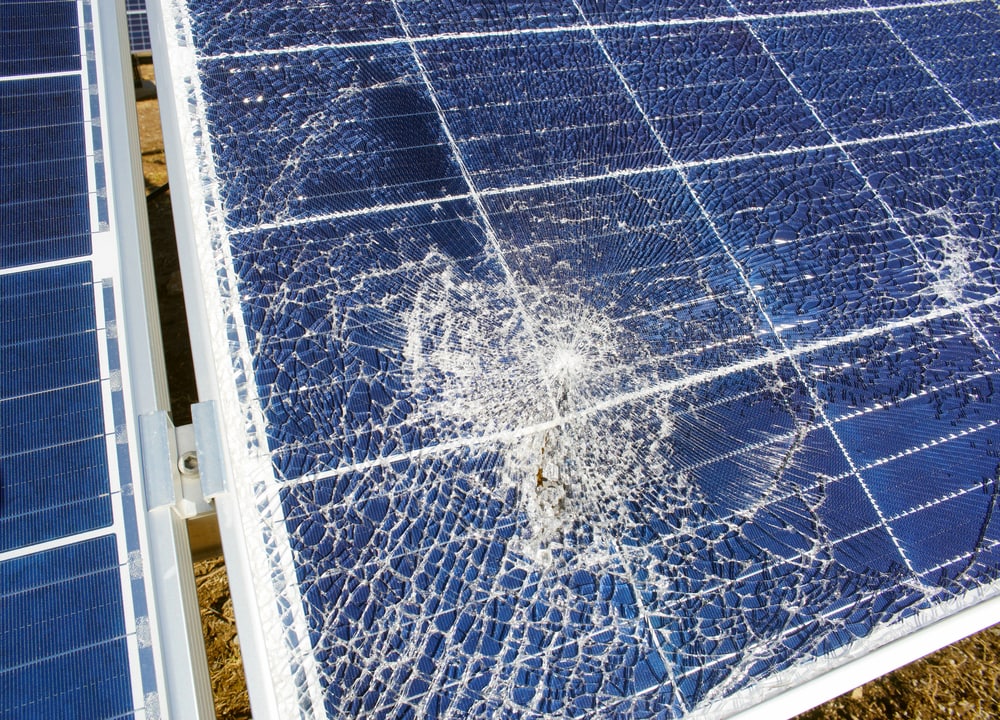
Label: Physical-Damage